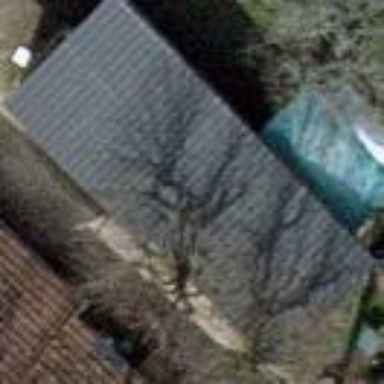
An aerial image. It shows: Shed.